Aerial crown-view tile of a tropical tree (Barro Colorado Island, Panama), acquired 20250512:
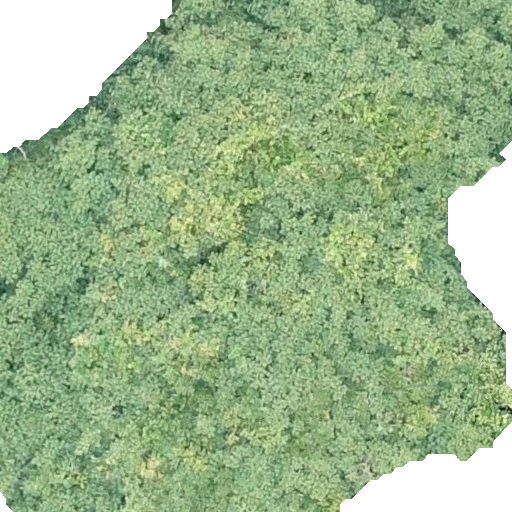
Species: Tachigali panamensis
GBIF accepted scientific name: Tachigali panamensis
Crown area: 398.591 m²